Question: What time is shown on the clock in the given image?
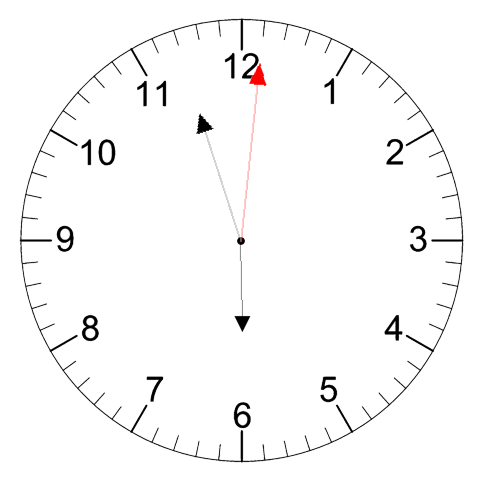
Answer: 05:57:01